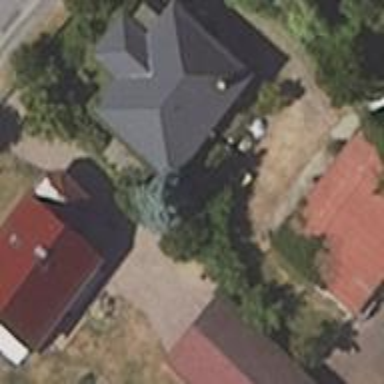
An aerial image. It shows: Simple and straightforward house.